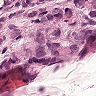
Metastatic tissue present: yes